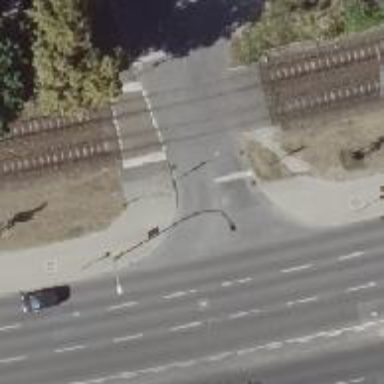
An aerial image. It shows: Uncontrolled tram railway crossing.